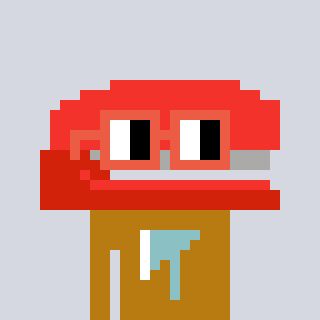
a pixel art character with square orange glasses, a stapler-shaped head and a gold-colored body on a cool background